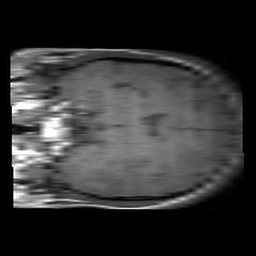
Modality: T1w
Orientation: coronal
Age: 73
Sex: male
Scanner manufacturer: philips
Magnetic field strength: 3 T
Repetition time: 0.596 s
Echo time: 0.01 s